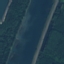
Land use / land cover: River